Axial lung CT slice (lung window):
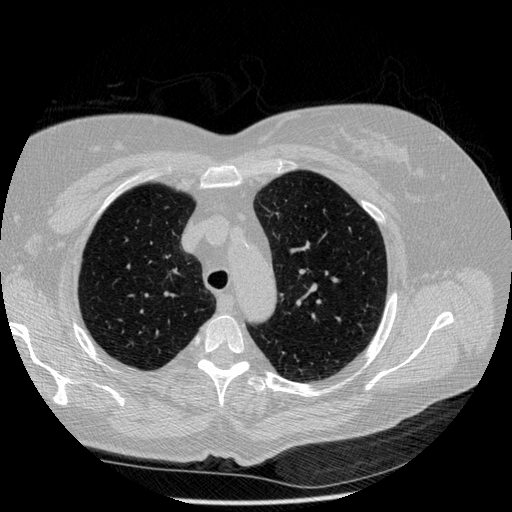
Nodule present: no